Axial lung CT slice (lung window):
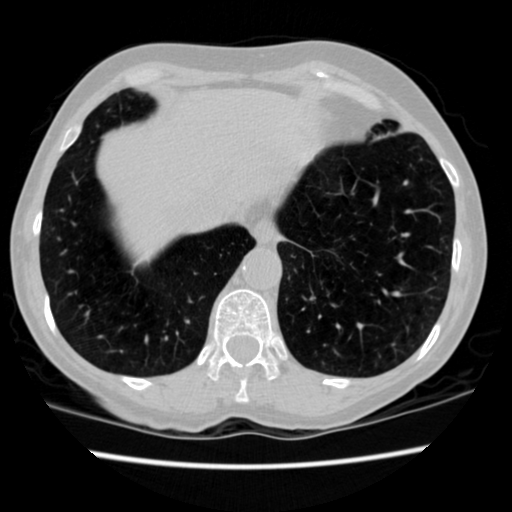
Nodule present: no